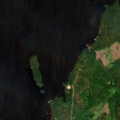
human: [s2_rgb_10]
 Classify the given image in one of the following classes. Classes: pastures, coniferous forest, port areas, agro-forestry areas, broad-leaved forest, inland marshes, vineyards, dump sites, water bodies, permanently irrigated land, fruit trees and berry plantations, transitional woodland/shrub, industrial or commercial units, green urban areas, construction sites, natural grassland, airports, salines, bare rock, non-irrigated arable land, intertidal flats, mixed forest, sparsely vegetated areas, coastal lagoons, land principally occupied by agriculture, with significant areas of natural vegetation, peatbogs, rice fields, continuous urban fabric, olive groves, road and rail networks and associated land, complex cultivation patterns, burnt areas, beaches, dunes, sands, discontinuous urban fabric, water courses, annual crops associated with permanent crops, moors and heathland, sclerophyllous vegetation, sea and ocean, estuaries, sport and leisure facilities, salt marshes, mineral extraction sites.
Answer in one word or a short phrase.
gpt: broad-leaved forest, coniferous forest, mixed forest, water bodies